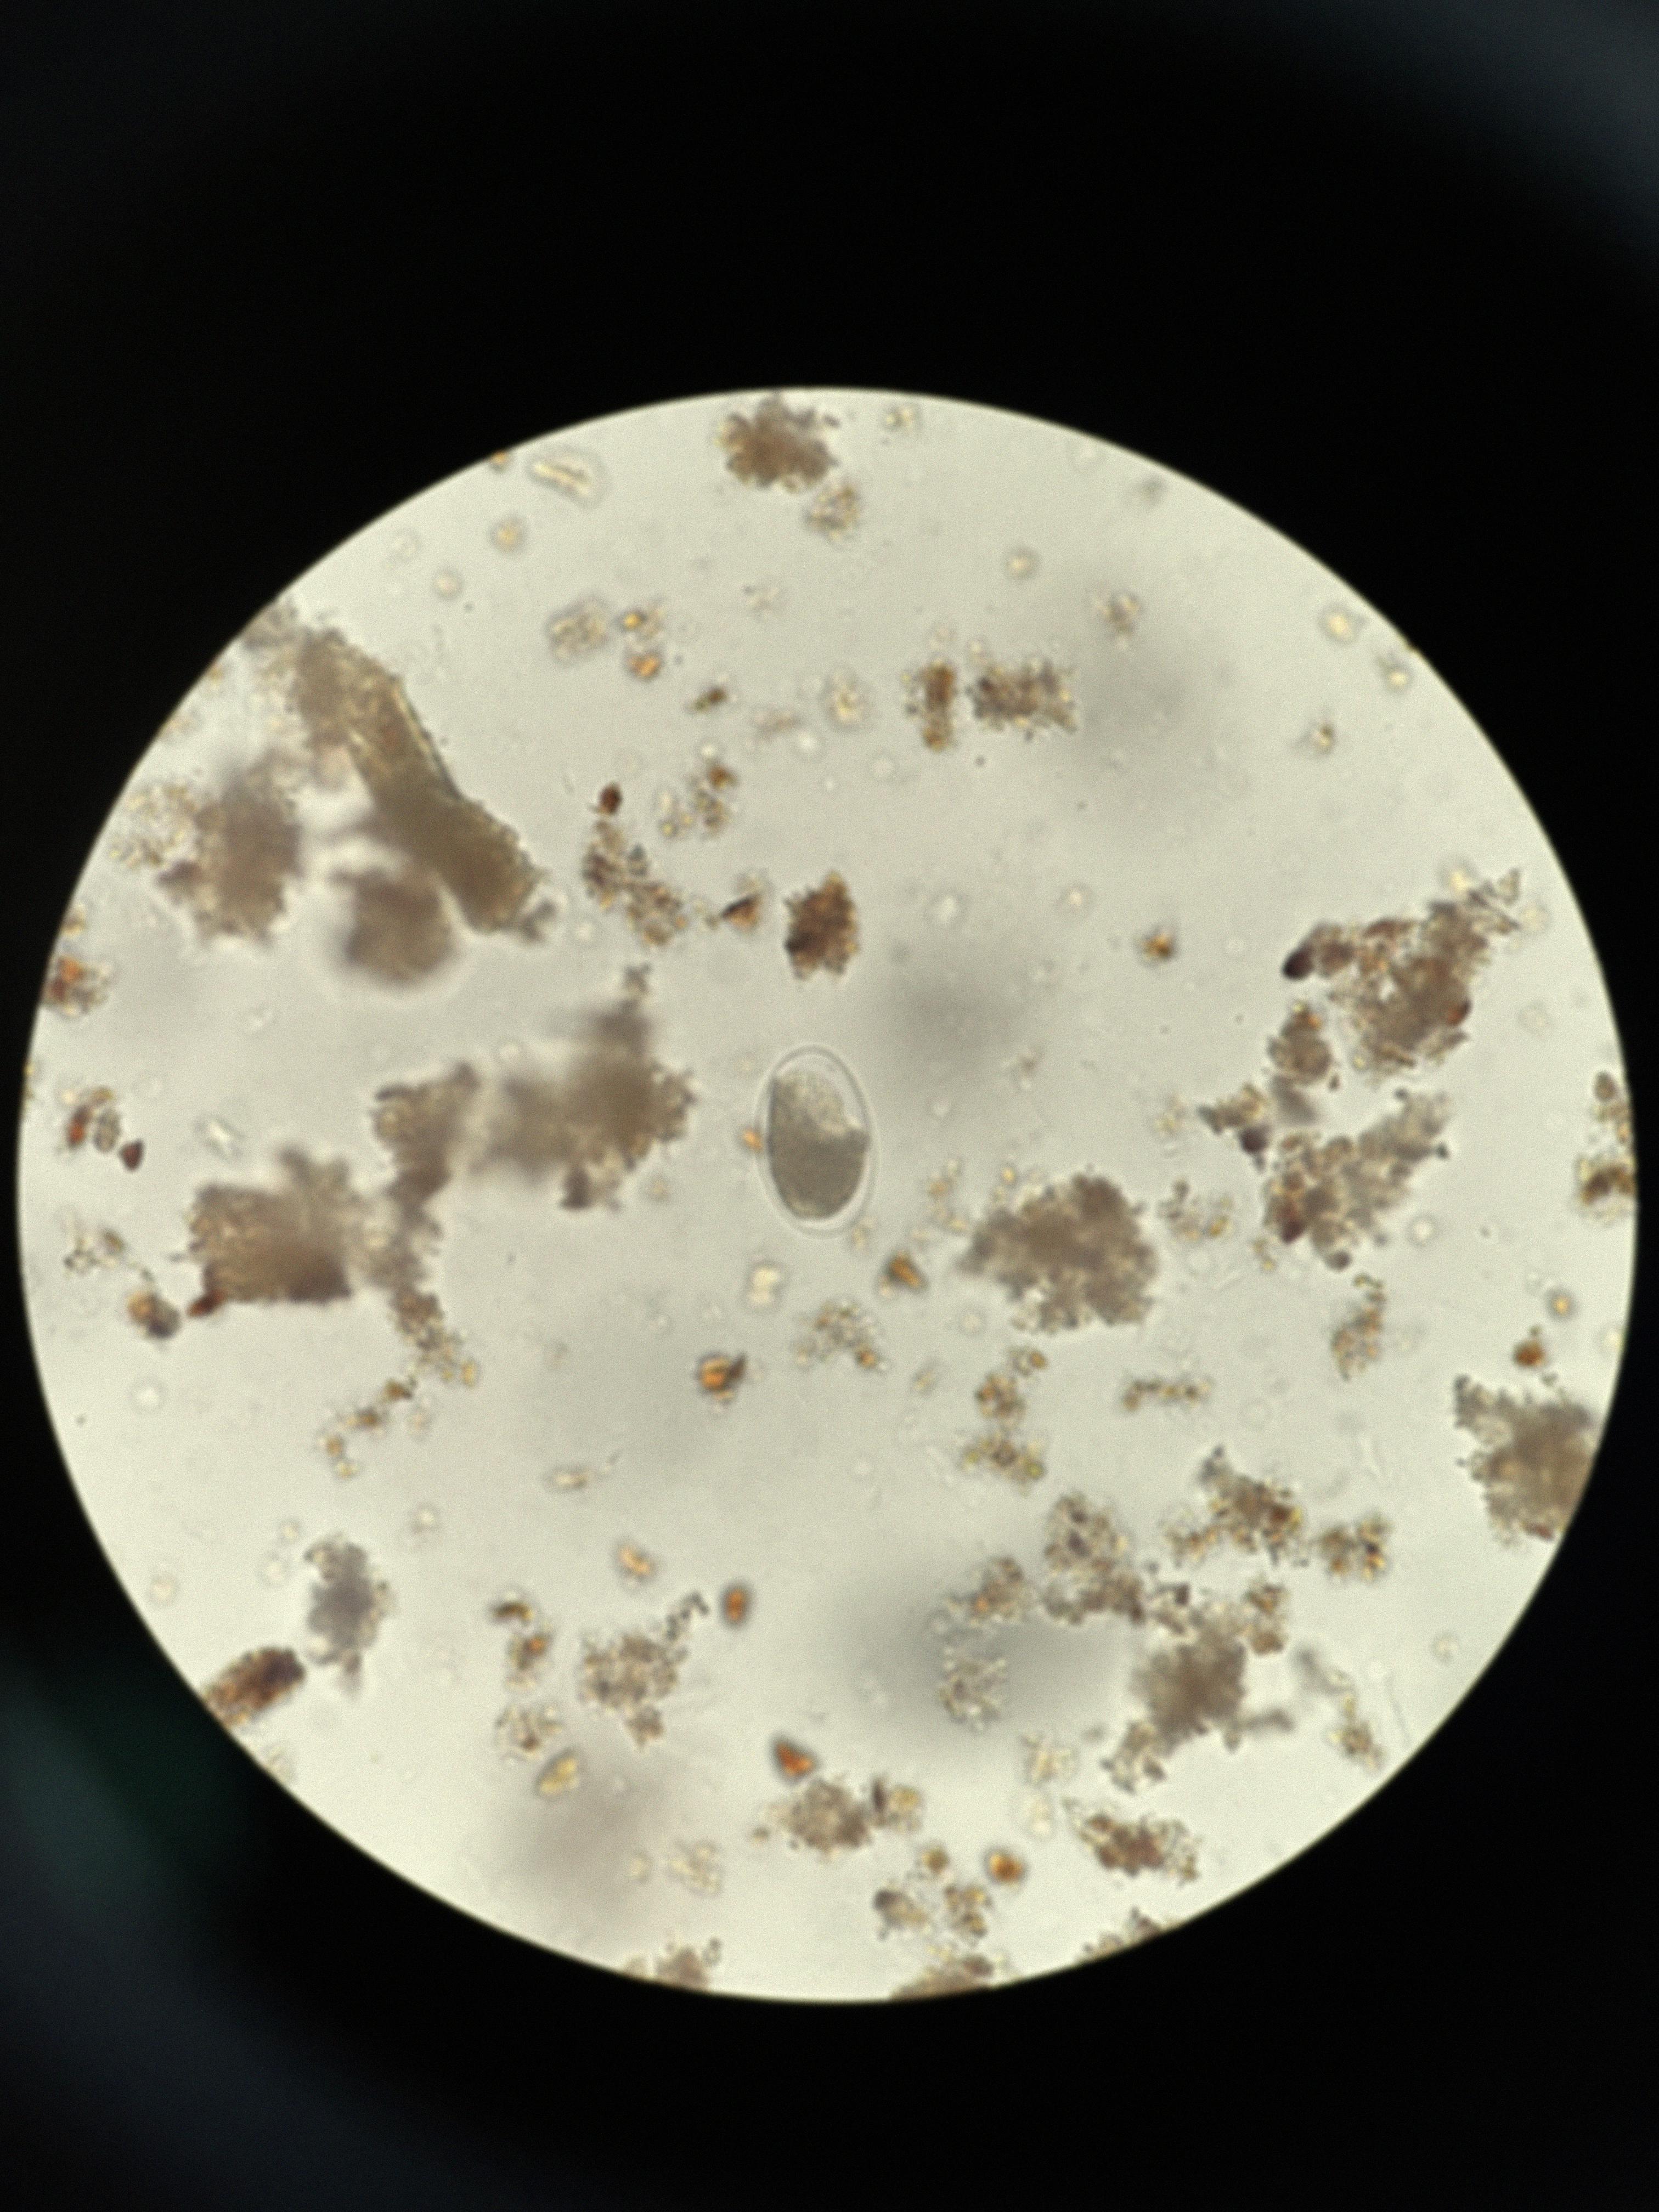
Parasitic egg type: Hookworm egg